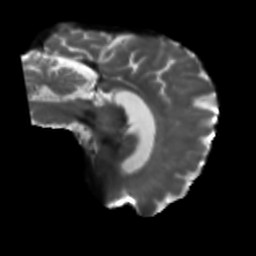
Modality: T2w
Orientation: sagittal
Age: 64
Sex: male
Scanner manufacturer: siemens
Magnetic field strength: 3 T
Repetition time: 5.25 s
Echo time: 0.08 s